Водород находится в стальном сферическом контейнеpe высокого давления («бомбе»). Плотность стали $\rho=7.8 \cdot 10^{3}~кг/м^{3}$, предел прочности $\sigma=5 \cdot 10^{8}~Н/м^{2}$. Водород из контейнера заполняет легкую растяжимую оболочку воздушного шара при неизменной температуре $T=300~К$.
Может ли этот воздушный шар поднять сферический контейнер, в котором водород находился ранее? Универсальная газовая постоянная $R=8.3~Дж/(моль \cdot К)$, молярную массу воздуха примите равной $29 \cdot 10^{-3}~кг/моль$. При расчете весом водорода и оболочки шара можно пренебречь.
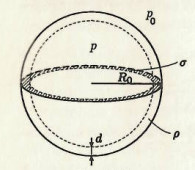
Решение: Максимальное давление газа в сферической оболочке может быть найдено из условия равновесия двух полусферических частей оболочки(внешнее давление $p_{0} \ll p)$. Обе половинки оболочки расталкиваются за счет давления газа внутри силами $\pi R_{0}^{2} p$ (см. рисунок).  Поэтому $$ \pi R_{0}^{2} p \leqslant 2 \pi R_{0} d \sigma. $$ Если газ (водород) поступает в легкую растяжимую оболочку воздушного шара, его давление падает до атмосферного давления $p_{0}$ (температура $T$ предполагается неизменной). Объем шара становится равным $$ V=\frac{4 \pi R_{0}^{3}}{3} \frac{p}{p_{0}} . $$ Вес стальной сферической оболочки по условию не должен превышать выталкивающей силы: $$ 4 \pi R_{0}^{2} d \rho g \leqslant \frac{4 \pi R_{0}^{3}}{3} \frac{p}{p_{0}} \rho_{возд} g . $$ Из этих соотношений следует: $$ \frac{\sigma}{\rho} \geqslant \frac{3 p_{0}}{2 \rho_{возд}}=\frac{3}{2} \frac{R T}{\mu_{возд}} $$ Здесь $R$ — универсальная газовая постоянная, $\mu_{возд}$ — средняя молярная масса воздуха, $T=300~К$ — температура воздуха. Числовой расчет показывает, что это условие не выполняется: $$ \left(\frac{\sigma}{\rho}\right)_{сталь} \approx 0.63 \cdot 10^{5} \frac{Н \cdot м}{кг}, \quad \frac{3}{2} \frac{R T}{\mu_{возд}} \approx 1.3 \cdot 10^{5} \frac{Н \cdot м}{кг} . $$
Ответ: Воздушный шар не может поднять сферический контейнер, в котором водород находился ранее.
Темы:
T, Термодинамика, Всероссийские, Упругость, Сила Архимеда, Изопроцессы